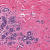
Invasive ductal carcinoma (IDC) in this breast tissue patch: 0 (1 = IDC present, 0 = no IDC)